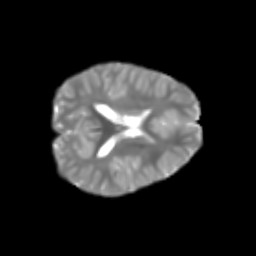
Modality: T2w
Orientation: axial
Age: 7
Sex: male
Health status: healthy